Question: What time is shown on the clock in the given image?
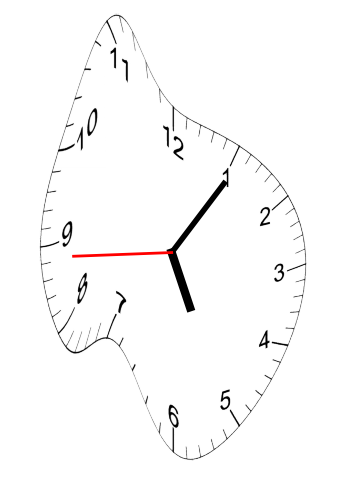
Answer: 05:05:44